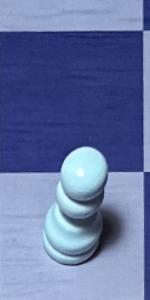
Label: Pawn_White